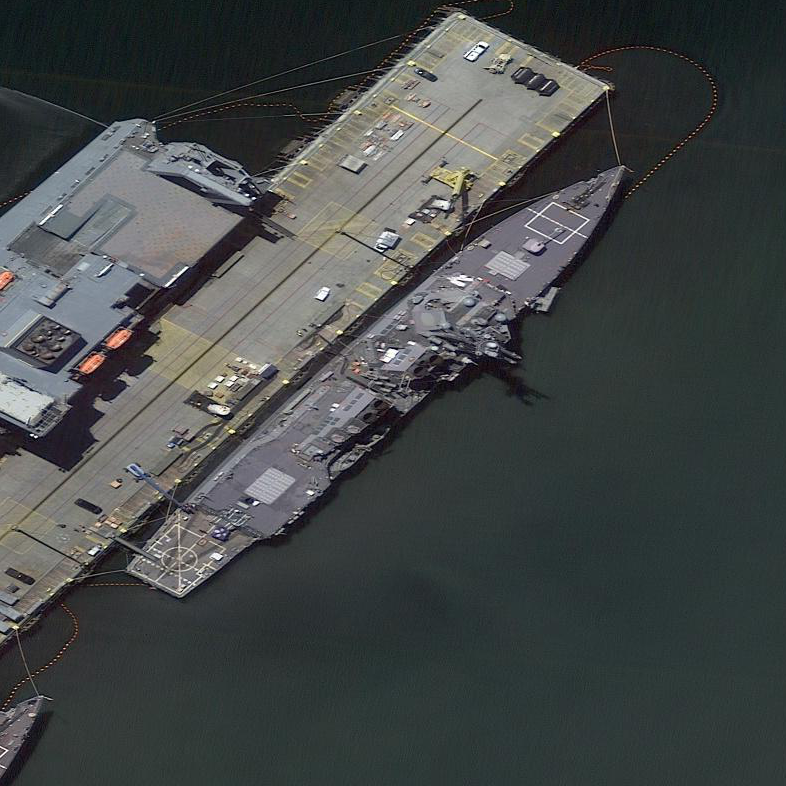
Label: Arleigh_Burke-class_destroyer